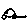
Label: car